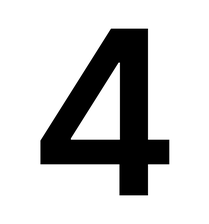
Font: Inter_SemiBold